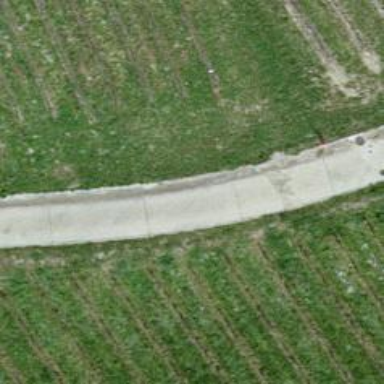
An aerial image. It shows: Paved track with grade1 tracktype.